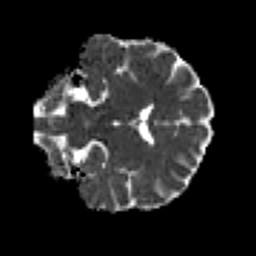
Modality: MD
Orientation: coronal
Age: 24
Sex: female
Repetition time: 8.4 s
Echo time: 0.09 s